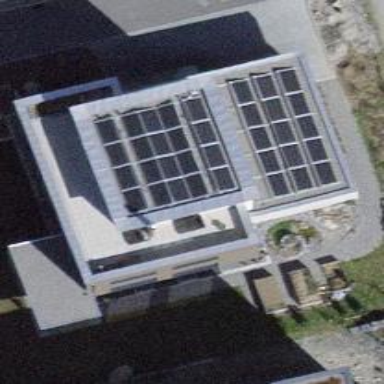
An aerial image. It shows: Solar power generator.